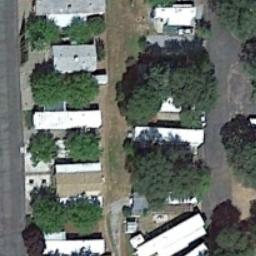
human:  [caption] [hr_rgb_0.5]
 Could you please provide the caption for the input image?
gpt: Many trees are in the mobile home park .

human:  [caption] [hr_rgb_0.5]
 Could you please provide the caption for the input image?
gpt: The mobile home park is on the bare land next to some trees and road .

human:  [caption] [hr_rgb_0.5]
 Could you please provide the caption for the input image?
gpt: The mobile home park has some mobile homes of different sizes and some trees are also in the mobile home park .

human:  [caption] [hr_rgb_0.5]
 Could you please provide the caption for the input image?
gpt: There are nine mobile homes here .

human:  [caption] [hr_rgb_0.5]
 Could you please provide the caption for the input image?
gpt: There are some white buildings and green trees on the mobile home park .